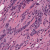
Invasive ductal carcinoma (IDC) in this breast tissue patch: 1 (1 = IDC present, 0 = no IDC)